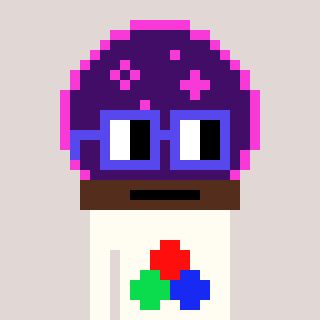
a pixel art character with square blue glasses, a crystalball-shaped head and a grayscale-colored body on a warm background